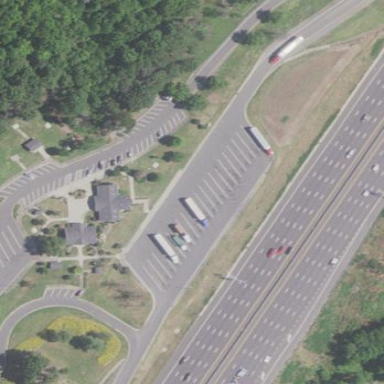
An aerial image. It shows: Rest area along the road.